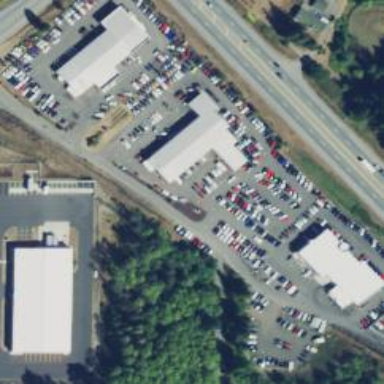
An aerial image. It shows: Retail area with car shop.